Question: I have a dataframe which results from:
'''
df_grouped = df.groupby(['A', 'B'])['A'].count().sort_values(ascending=False)
df_grouped = pd.DataFrame(df_grouped)
new_index = pd.MultiIndex.from_tuples(df_grouped.index)
df_grouped.index = new_index
df_grouped.reset_index(inplace=True)
df_grouped.columns = ['A', 'B', 'count']
'''
Then, 'df_grouped' is something like:
| A | B | count |
| - | - | ----- |
| A_1 | B_1 | 10 |
| A_1 | B_2 | 51 |
| A_1 | B_3 | 25 |
| A_1 | B_4 | 12 |
| A_1 | B_5 | 2 |
| A_2 | B_1 | 19 |
| A_2 | B_3 | 5 |
| A_3 | B_5 | 18 |
| A_3 | B_4 | 33 |
| A_3 | B_5 | 44 |
| A_4 | B_1 | 29 |
| A_5 | B_2 | 32 |
I have plotted a 'seaborn.histplot' using the following code:
'''
fig, ax = plt.subplots(1, 1, figsize=(10,5))
sns.histplot(x='A', hue='B', data=df_grouped, ax=ax, multiple='stack', weights='count')
'''
and results in the following image:

What I would like is to order the plot based on the total counts of each value of A. I have tried different methods, but I am not able to get a successful result.
## Edit
I found a way to do what I wanted.
What I did, is to calculate the total counts by 'df['A']' values:
'''
df['total_count'] = df.groupby(by='A')['count'].transform('sum')
df = df.sort_values(by=['total_count'], ascending=False)
'''
Then, by using the same plot code from above, I got the desired result.
The answer is similar to what Redox proposed.
In any case, I will try the other options proposed.
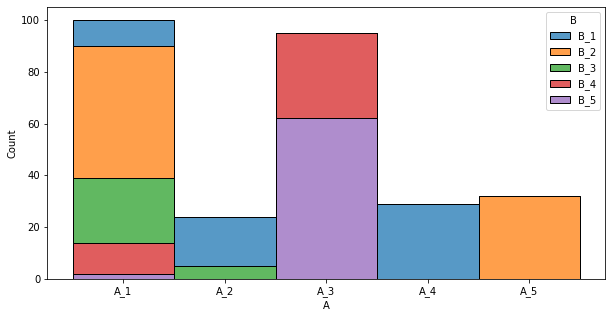
Answer: - - '.groupby'
1. The easiest way to do this is create a frequency table of the raw dataframe using pd.crosstab, not with .groupby.
2. Add a column with the sum along axis=1.
3. Use the new column to sort the dataframe.
4. Plot directly with pandas.DataFrame.plot using kind='bar' and stacked=True. seaborn.histplot is not needed, and seaborn is just a high-level api for matplotlib pandas uses matplotlib by default for plotting.
- - 'python 3.10''pandas 1.4.2''matplotlib 3.5.1''seaborn 0.11.2'
'''
import numpy as np # used for creating sample data
import pandas as pd
# sample dataframe representing raw data
np.random.seed(365)
rows = 1100
data = {'A': np.random.choice([f'A_{v}' for v in range(1, 6)], size=rows, p=[.35, .05, .25, .15, .2]),
'B': np.random.choice([f'B_{v}' for v in range(1, 6)], size=rows, p=[.2, .35, .05, .15, .25])}
df = pd.DataFrame(data)
# 1. frequency counts
dfc = pd.crosstab(df.A, df.B)
# 2. add total column
dfc['tot_A'] = dfc.sum(axis=1)
# 3. sort
dfc = dfc.sort_values('tot_A', axis=0, ascending=False)
# 4. plot the columns except 'tot_A'
dfc.iloc[:, :-1].plot(kind='bar', stacked=True, figsize=(10, 5), rot=0, width=1, ec='k')
'''
<URL>
## Data Views
### df
'''
A B
0 A_5 B_5
1 A_3 B_1
2 A_4 B_5
3 A_3 B_4
4 A_3 B_5
'''
### dfc
'''
B B_1 B_2 B_3 B_4 B_5 tot_A
A
A_1 86 131 15 55 90 377
A_3 47 90 9 33 61 240
A_5 37 83 13 33 56 222
A_4 43 65 9 27 50 194
A_2 16 21 1 5 24 67
'''